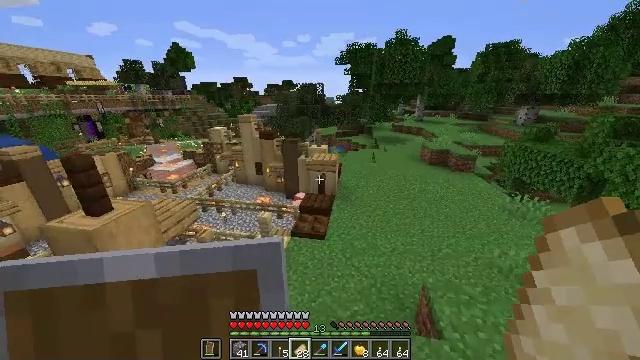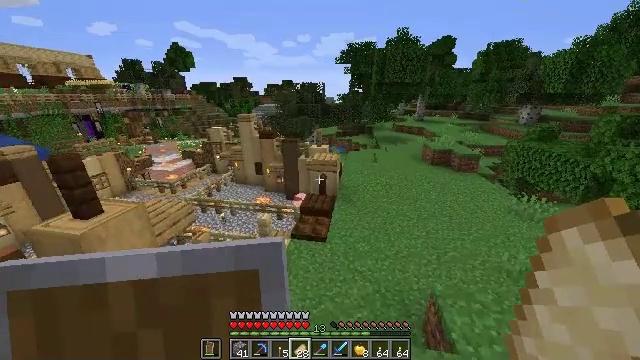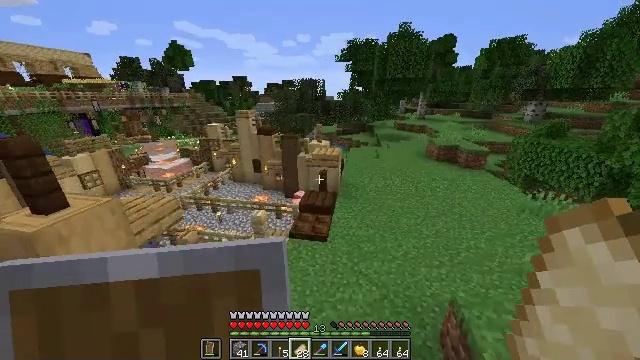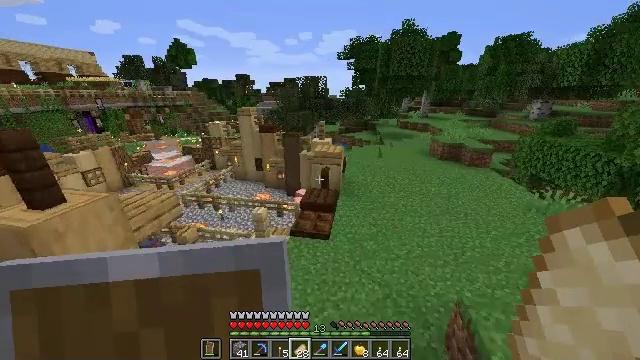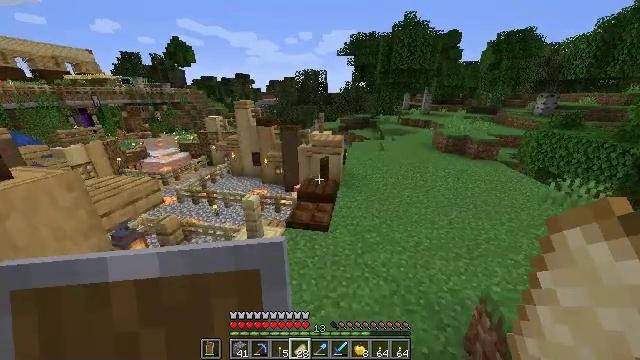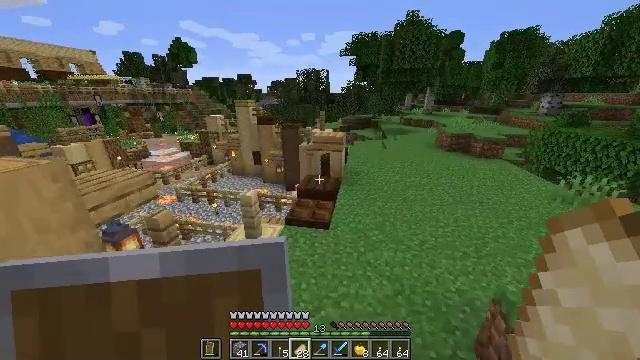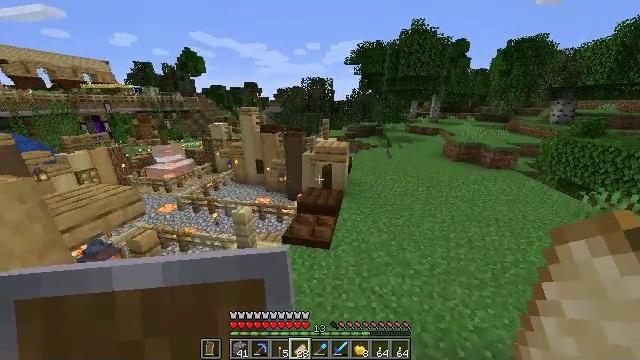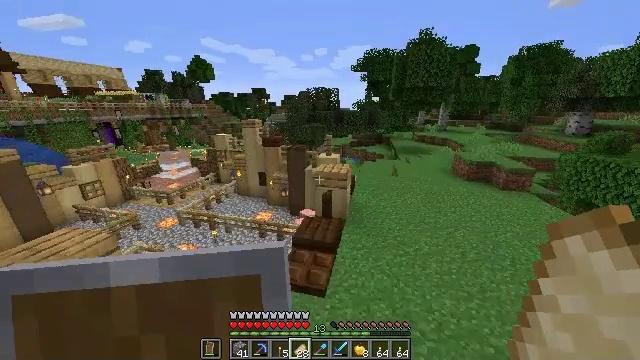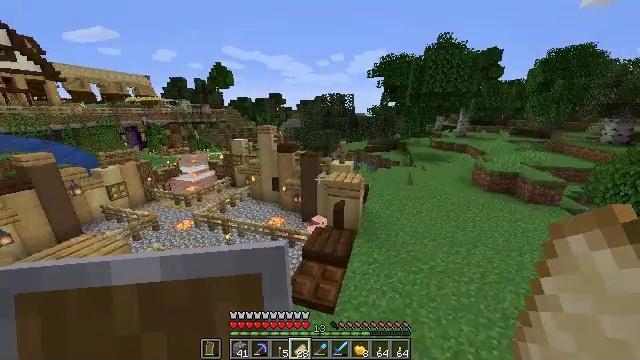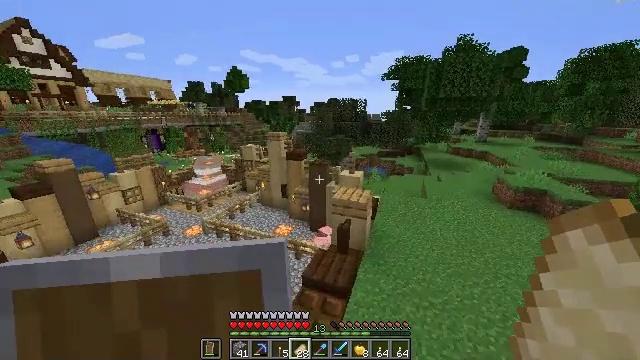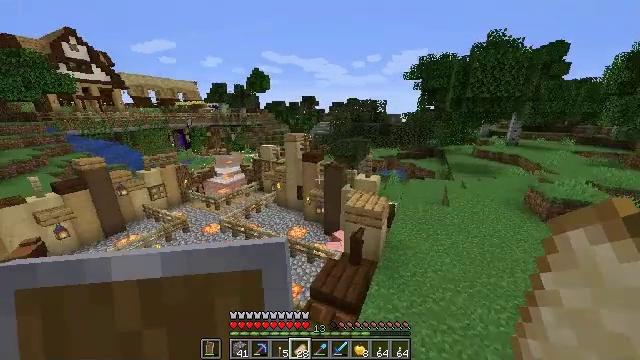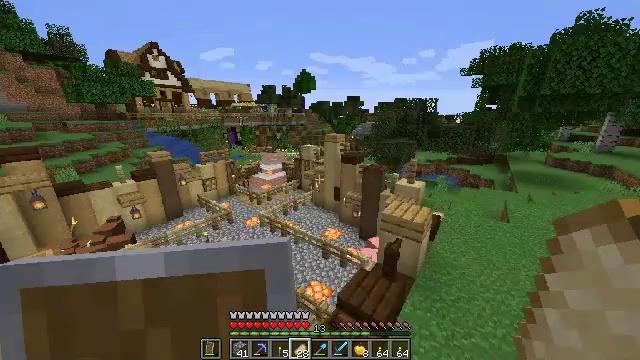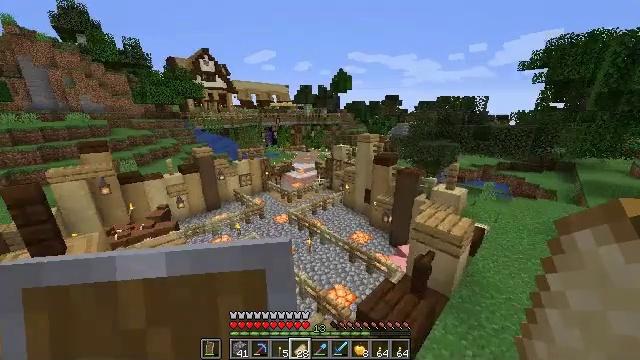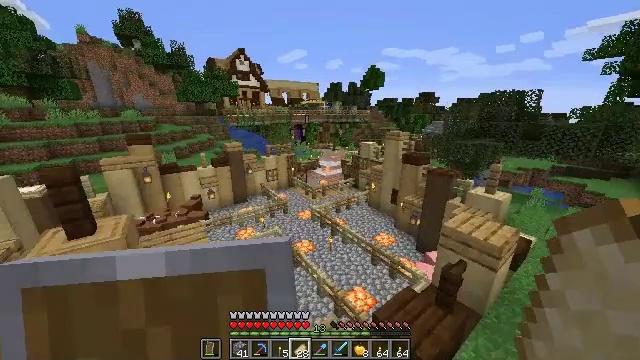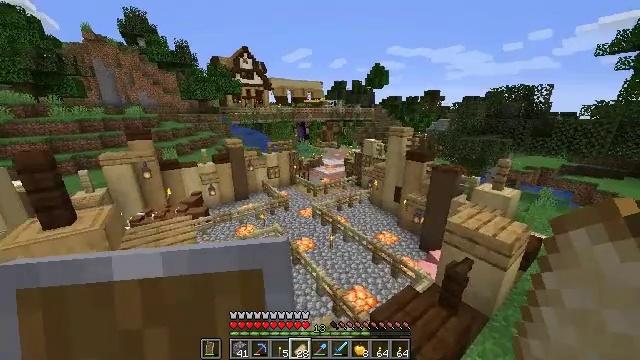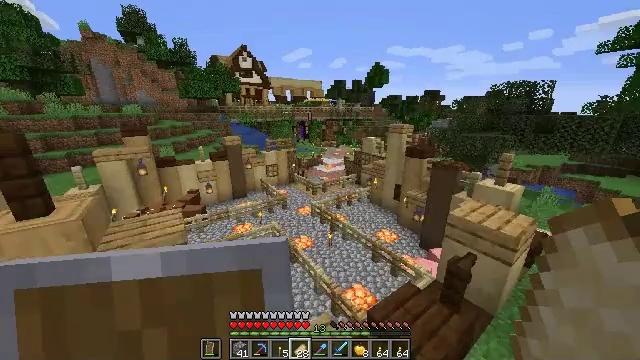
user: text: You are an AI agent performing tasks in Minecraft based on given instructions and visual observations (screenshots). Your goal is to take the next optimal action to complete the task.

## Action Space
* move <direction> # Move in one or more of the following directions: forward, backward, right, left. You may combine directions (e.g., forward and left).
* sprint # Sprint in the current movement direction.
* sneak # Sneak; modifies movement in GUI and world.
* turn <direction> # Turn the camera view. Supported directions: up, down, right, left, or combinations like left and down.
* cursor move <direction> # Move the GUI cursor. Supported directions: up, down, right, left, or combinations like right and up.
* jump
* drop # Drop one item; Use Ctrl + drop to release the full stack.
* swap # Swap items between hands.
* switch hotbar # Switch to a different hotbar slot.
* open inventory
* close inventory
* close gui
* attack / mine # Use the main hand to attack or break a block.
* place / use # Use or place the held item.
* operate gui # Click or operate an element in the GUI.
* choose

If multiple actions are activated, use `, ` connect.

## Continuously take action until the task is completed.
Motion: motion action
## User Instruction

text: Hunt a chicken.
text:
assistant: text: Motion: move forward and move right, jump
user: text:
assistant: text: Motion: move forward and move right, jump
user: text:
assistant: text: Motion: move forward and move right, jump
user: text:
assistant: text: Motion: move forward and move right, jump
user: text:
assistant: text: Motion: move forward and move right, jump
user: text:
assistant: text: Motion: move forward and move right, turn left and up, jump
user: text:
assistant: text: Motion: move forward and move right, turn left, jump
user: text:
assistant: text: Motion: move forward and move right, turn left and up, jump
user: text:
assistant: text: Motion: move forward, turn left, jump
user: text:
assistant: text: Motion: move forward, turn left, jump
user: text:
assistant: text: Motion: move forward, turn left, jump
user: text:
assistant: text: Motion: move forward and move left, turn left, jump
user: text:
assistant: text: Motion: move forward and move left, turn left, jump
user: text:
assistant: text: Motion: move forward and move left, turn left, jump
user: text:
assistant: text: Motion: move forward and move left
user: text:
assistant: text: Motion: move forward and move left
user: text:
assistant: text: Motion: move forward and move left
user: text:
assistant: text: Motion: move forward and move left
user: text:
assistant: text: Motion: move forward and move left
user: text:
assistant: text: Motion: move forward and move left
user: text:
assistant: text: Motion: move forward, jump
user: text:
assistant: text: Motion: move forward, jump
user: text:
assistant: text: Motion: move forward, jump
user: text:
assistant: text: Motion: move forward, jump
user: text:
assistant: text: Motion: move forward, jump
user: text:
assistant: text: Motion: move forward, turn right and down, jump
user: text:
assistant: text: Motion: move forward, turn right and down, jump
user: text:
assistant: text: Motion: move forward
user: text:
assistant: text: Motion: move forward
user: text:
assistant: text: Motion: move forward, turn down